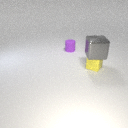
small purple rubber cylinder behind small yellow rubber cube